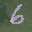
Label: 6